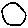
Label: circle